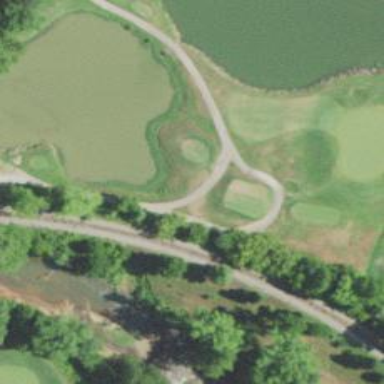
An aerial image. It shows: Path for golf carts.